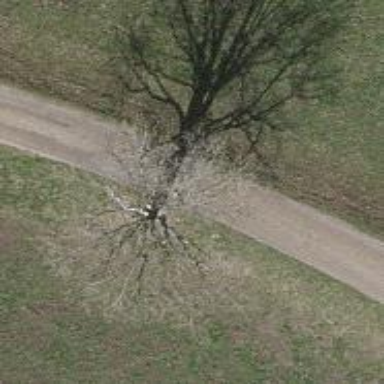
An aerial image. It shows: Broadleaved tree in natural setting.